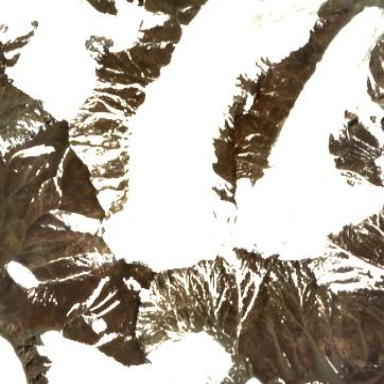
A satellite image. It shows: Majestic glacier in the distance.